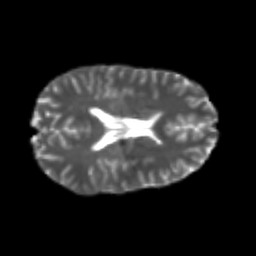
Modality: T2w
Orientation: axial
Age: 23
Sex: female
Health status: healthy
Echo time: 0.074 s